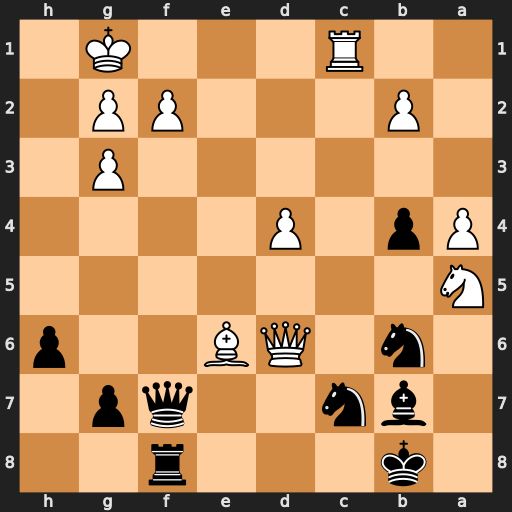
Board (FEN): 1k3r2/1bn2qp1/1n1QB2p/N7/Pp1P4/6P1/1P3PP1/2R3K1
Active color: b
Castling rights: -
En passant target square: -
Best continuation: Qxf2+ Kh2 Qxg2#